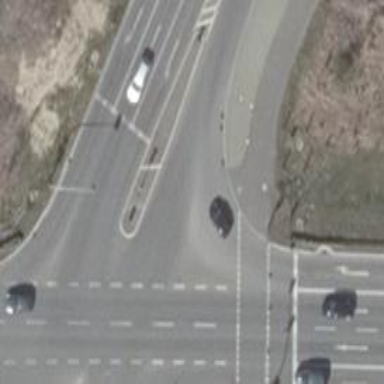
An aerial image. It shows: Road with traffic signals.